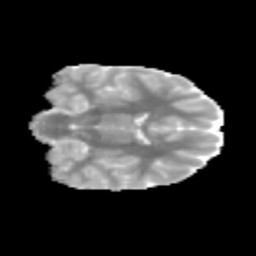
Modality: MD
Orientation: coronal
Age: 10
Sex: male
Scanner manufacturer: siemens
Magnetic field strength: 3 T
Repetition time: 3.8 s
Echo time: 0.07 s